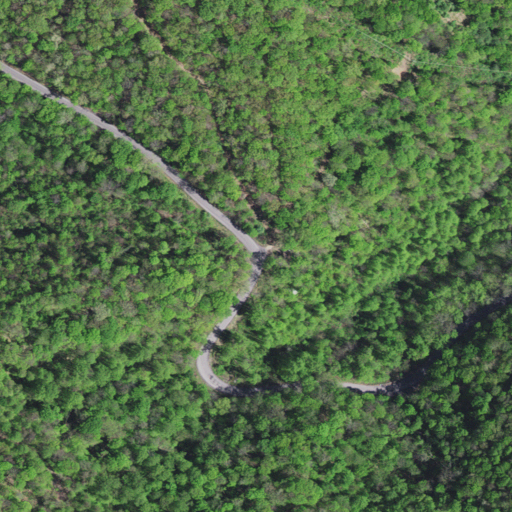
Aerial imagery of gap in Virginia named Conaway Gap containing deciduous forest, open development, and low intensity development